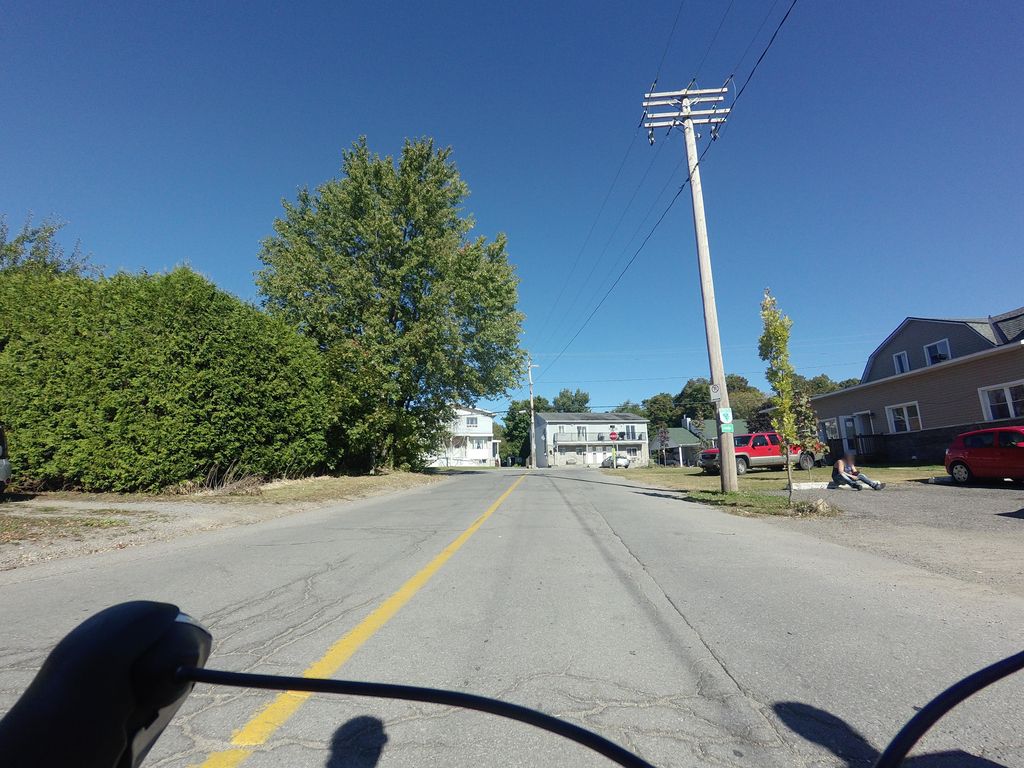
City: ottawa-gatineau